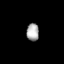
Tissue: lung
Cell type: Endothelial cells
Senescence score: 0.5742
Nuclear area (px): 212
Mean DAPI intensity: 171.269